Question: I'm creating a GUI for creating/editing models within the admin interface, see <URL>. When a person creates a new app I want that app automatically added to the admin interface and any models in that app. How do I automatically do that?

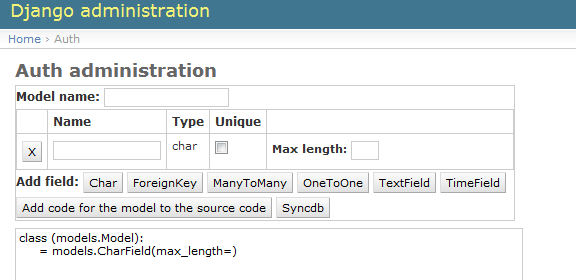
Answer: You can do a source code editor, maybe based on <URL>.
The advantage of django-not-eav's approach is that it should be easier to use than source code editing for the average webmaster/website admin.
Either way, it's going to be quite some work :)